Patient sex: F
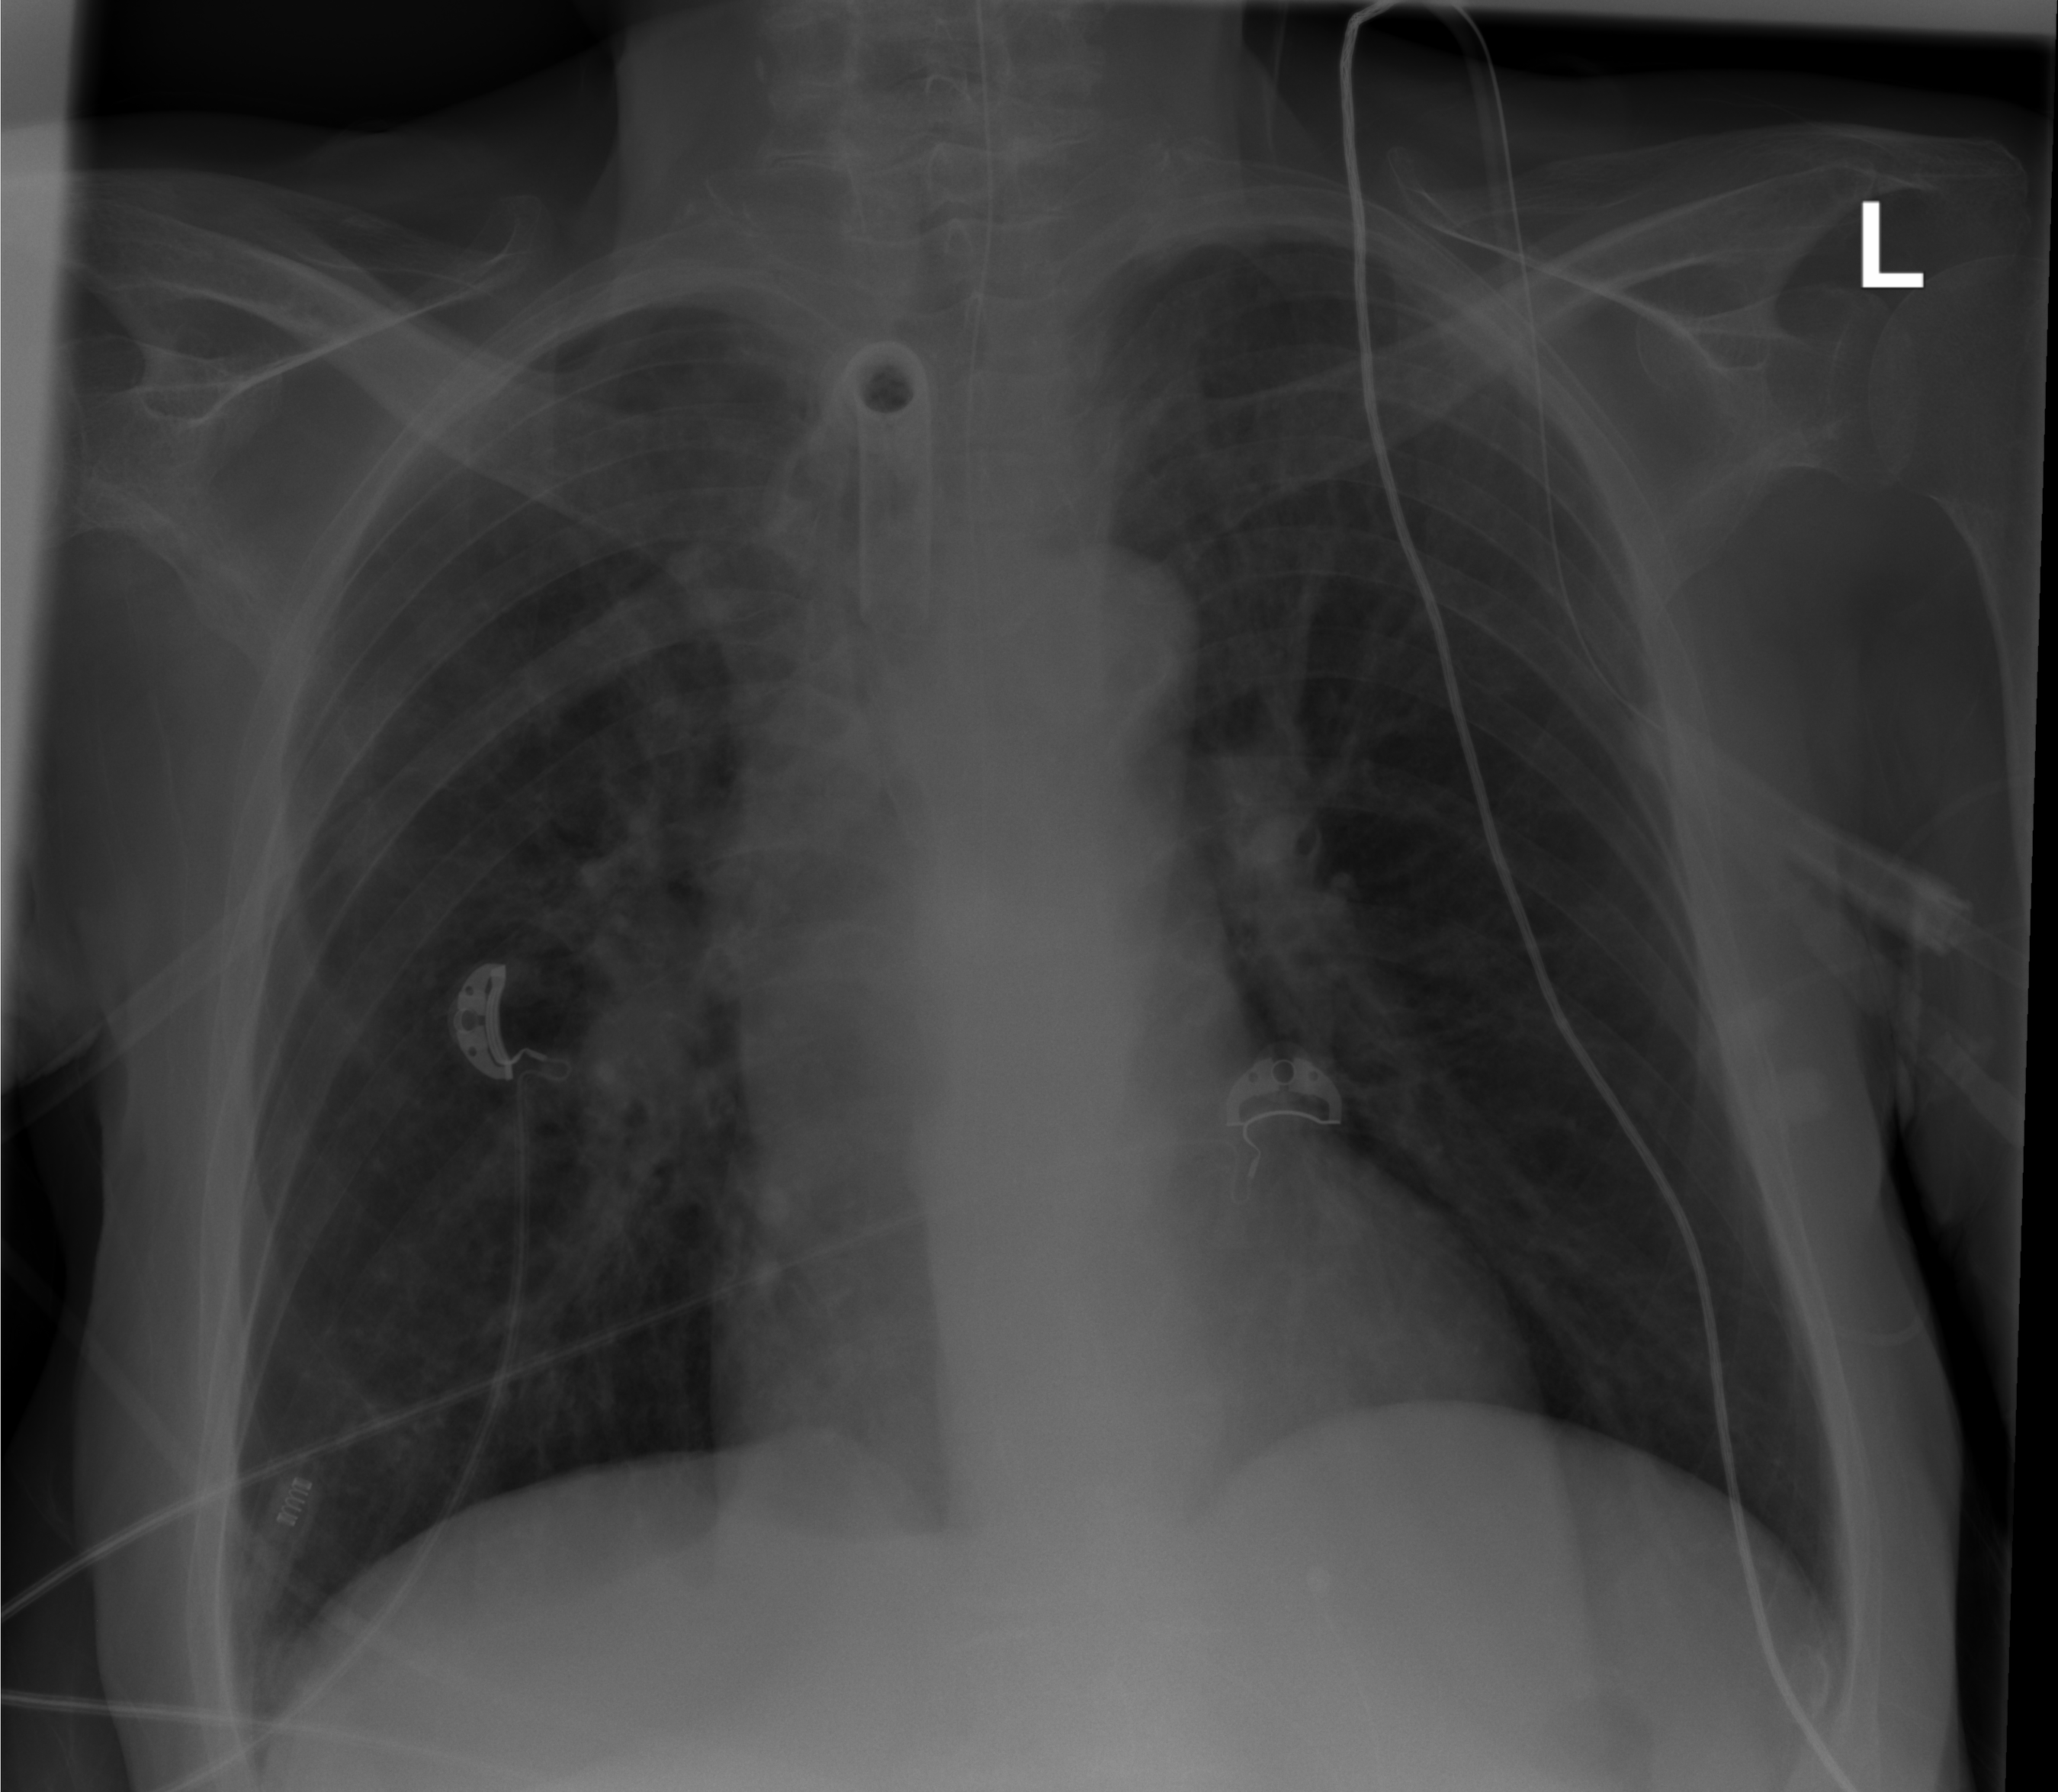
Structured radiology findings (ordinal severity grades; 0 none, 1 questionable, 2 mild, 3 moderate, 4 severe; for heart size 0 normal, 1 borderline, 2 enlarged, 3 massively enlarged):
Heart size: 1
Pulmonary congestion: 0
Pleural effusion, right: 0
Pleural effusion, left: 0
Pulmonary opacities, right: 2
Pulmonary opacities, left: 0
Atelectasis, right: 0
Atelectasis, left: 0